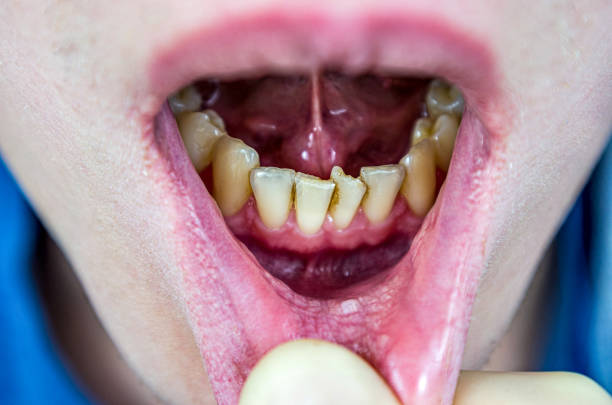
Condition: Gingivitis